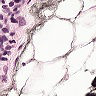
Metastatic tissue present: no